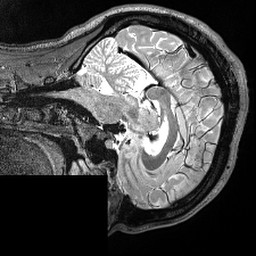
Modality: T2w
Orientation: sagittal
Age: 24
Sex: male